Question: please see the the test data bellow. I want to get the avgtime (=timeonsite/visits) and display as "xx:xx:xx" result in mysql. how can I get it?
'''
SET FOREIGN_KEY_CHECKS=0;
-- ----------------------------
-- Table structure for 't'
-- ----------------------------
DROP TABLE IF EXISTS 't';
CREATE TABLE 't' (
'id' int(11) NOT NULL auto_increment,
'timeOnsite' time default NULL,
'visits' int(11) default NULL,
PRIMARY KEY ('id')
) ENGINE=MyISAM AUTO_INCREMENT=4 DEFAULT CHARSET=utf8;
-- ----------------------------
-- Records of t
-- ----------------------------
INSERT INTO 't' VALUES ('1', '04:05:30', '20');
INSERT INTO 't' VALUES ('2', '03:00:00', '10');
INSERT INTO 't' VALUES ('3', '00:01:30', '17');
'''

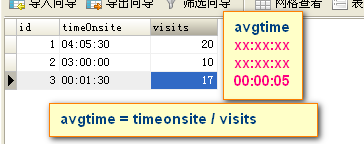
Answer: Are sure that you calculate avgtime in such way?
If yes, mysql select below:
'''
select id, timeOnsite,visits, SEC_TO_TIME(TIME_TO_SEC(timeOnsite)/visits) as avgtime
from t
'''